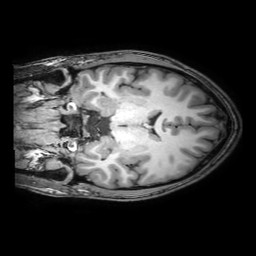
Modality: T1w
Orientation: coronal
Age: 19
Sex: male
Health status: healthy
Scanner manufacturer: philips
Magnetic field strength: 3 T
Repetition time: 0.0079 s
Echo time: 0.0035 s